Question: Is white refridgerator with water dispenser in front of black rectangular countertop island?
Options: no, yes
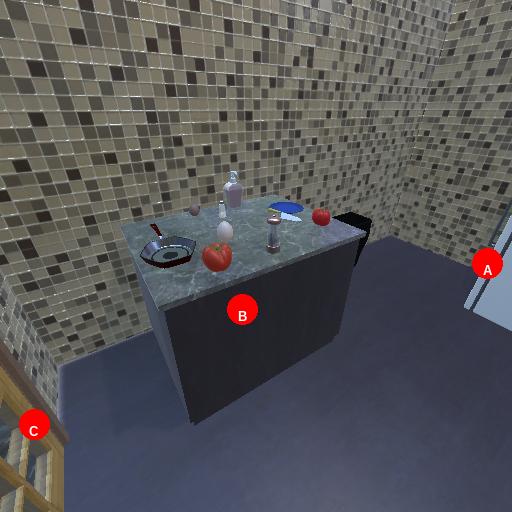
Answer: no